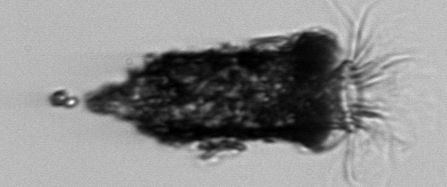
Label: Tintinnopsis